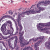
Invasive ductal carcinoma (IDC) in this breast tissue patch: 0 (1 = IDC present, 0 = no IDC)